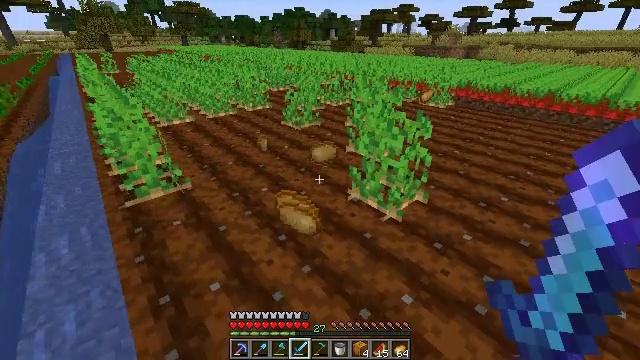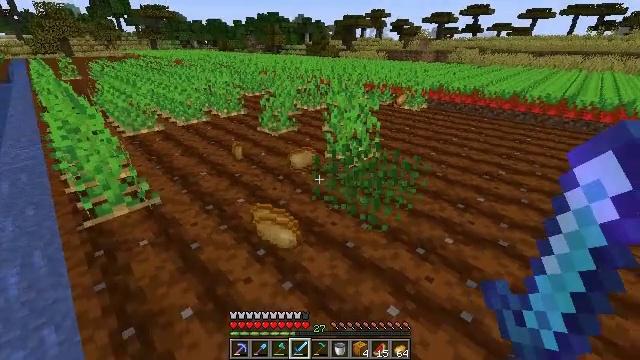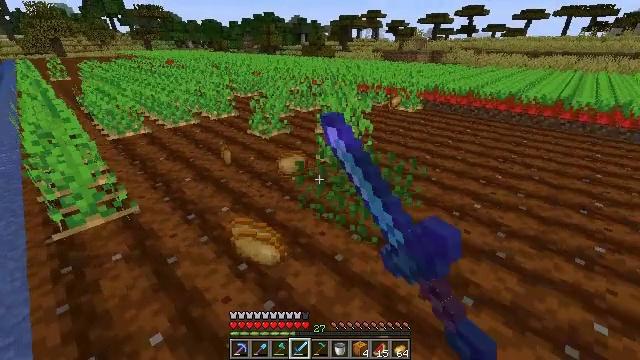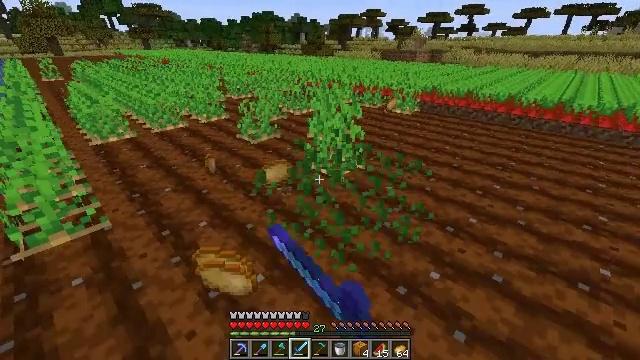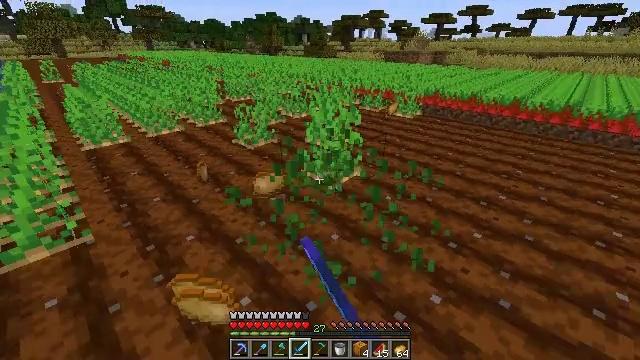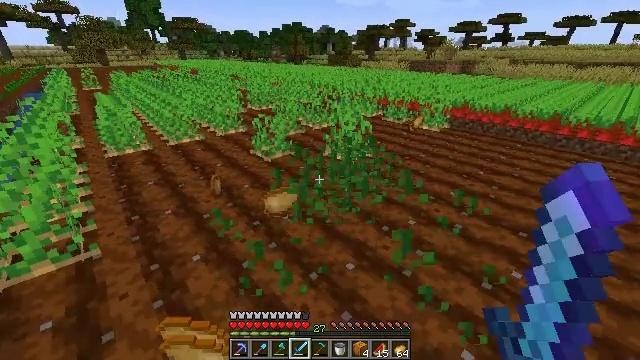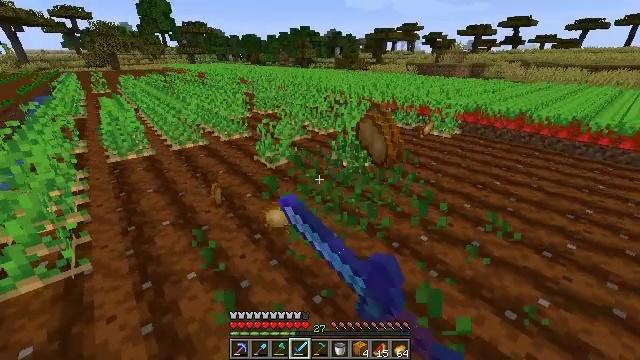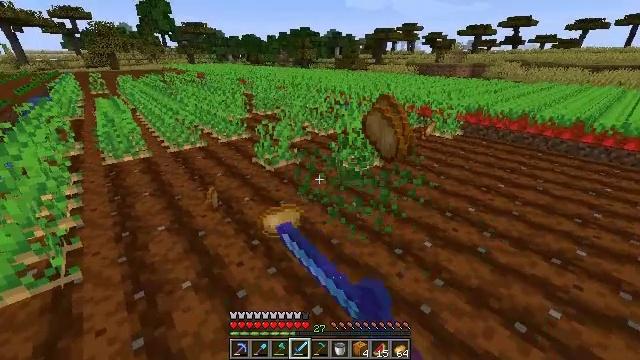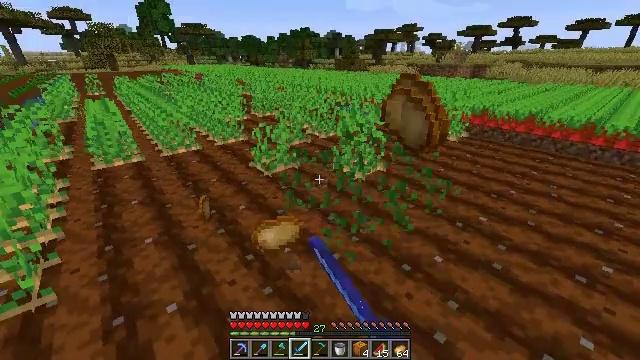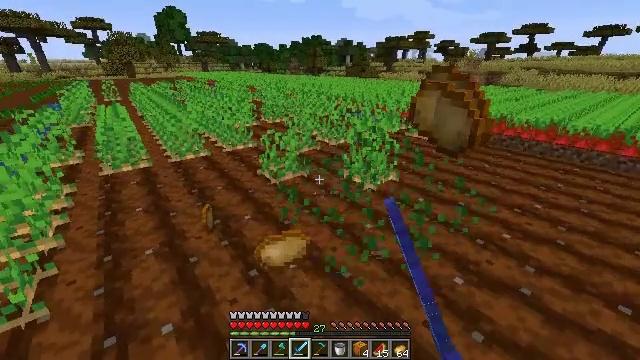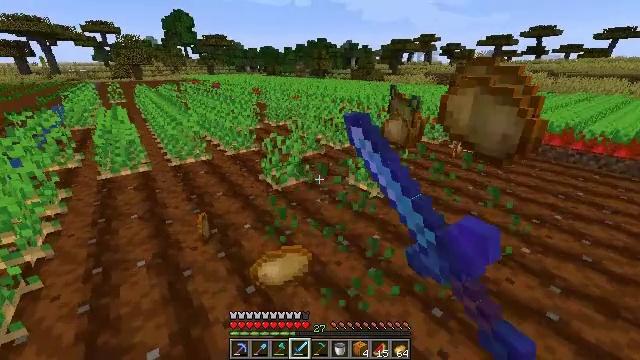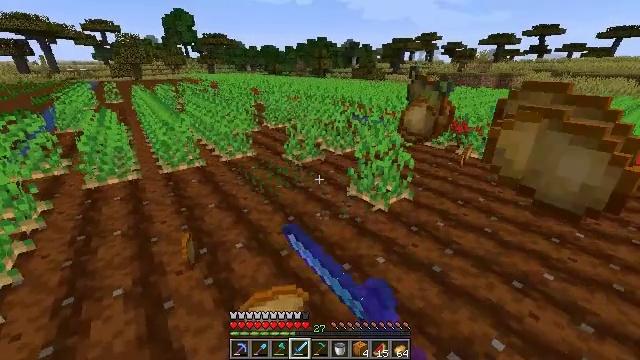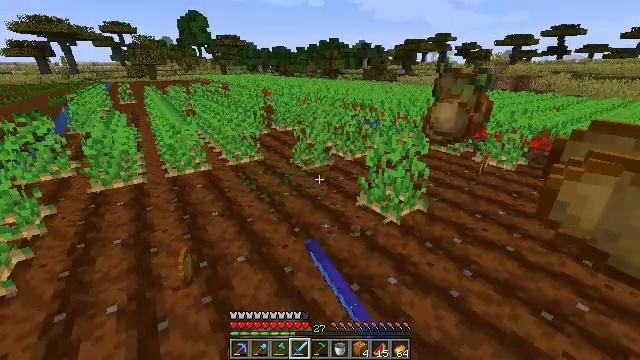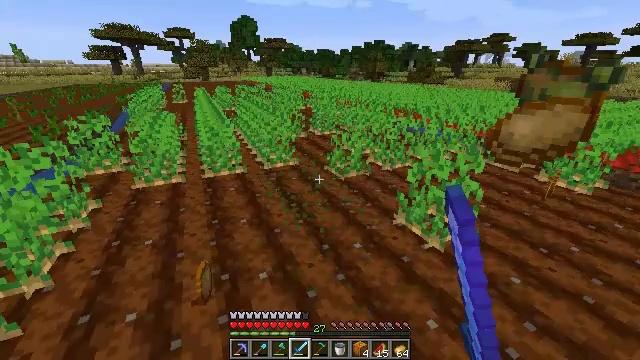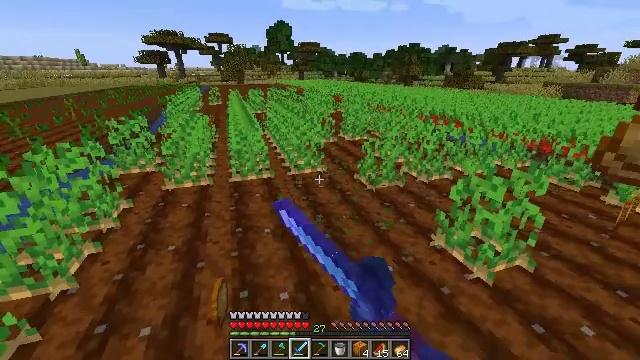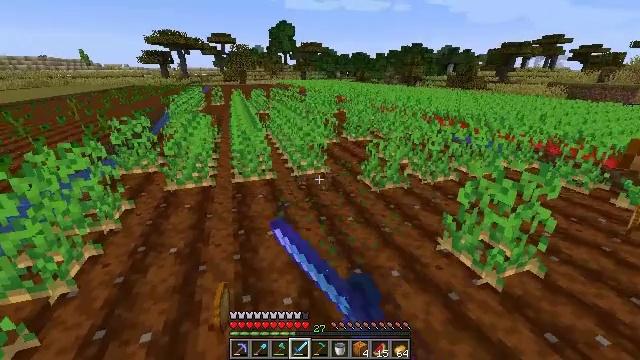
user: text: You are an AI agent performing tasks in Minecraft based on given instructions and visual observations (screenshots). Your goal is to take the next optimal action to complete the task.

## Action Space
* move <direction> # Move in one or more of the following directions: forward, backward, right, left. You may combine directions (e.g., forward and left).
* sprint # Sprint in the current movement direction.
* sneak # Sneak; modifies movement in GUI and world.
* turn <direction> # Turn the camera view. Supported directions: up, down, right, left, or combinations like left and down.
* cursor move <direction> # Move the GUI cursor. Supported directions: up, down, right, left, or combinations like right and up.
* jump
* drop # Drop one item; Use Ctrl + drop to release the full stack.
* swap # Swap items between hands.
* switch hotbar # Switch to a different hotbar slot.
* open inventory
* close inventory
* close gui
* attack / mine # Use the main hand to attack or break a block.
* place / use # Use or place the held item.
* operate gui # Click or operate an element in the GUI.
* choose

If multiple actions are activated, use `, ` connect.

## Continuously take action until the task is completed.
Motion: motion action
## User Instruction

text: Mine potatoes from the farmland.
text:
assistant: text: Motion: move forward and move right, turn right, attack / mine
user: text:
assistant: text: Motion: move forward and move right, attack / mine
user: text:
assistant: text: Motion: move forward and move right, attack / mine
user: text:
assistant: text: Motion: move forward, attack / mine
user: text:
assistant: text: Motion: move forward, turn left and up, attack / mine
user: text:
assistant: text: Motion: move forward, turn left, attack / mine
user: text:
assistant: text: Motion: move forward, attack / mine
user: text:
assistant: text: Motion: move forward, attack / mine
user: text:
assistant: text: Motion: move forward, turn left and up, attack / mine
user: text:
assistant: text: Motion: move forward, turn left, attack / mine
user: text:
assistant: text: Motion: move forward, attack / mine
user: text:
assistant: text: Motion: move forward, turn left, attack / mine
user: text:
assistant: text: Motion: move forward, turn left, attack / mine
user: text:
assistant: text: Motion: move forward and move left, turn left, attack / mine
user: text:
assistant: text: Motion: move forward and move left, attack / mine
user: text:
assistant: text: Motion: move left, attack / mine
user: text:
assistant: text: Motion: move left, attack / mine
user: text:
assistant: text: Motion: move left, attack / mine
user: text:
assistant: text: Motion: turn left and down
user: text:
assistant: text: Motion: turn left and down
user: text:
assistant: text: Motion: move left, turn left and down
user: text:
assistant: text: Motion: move left, turn left and down
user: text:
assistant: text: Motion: move left, turn left and down
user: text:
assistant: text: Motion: move left, turn left and down
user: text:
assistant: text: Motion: turn left and down
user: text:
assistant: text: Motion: turn left and down
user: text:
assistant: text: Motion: move forward, attack / mine
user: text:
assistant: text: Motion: move forward, attack / mine
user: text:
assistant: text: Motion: move forward, attack / mine
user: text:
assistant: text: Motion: move forward, turn up, attack / mine